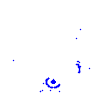
Particle: pion